如图所示，已知抛物线$\Gamma: y^2 = x$，点$A,B,C,D$是抛物线上的四个点，其中$A,D$在第一象限，$B,C$在第四象限，满足$AB \parallel CD$，线段$AC$与$BD$交于点$H$。记线段$AB$与$CD$的中点分别为$M,N$。

\noindent (1) 求抛物线$\Gamma$的焦点坐标；

\noindent (2) 求证：点$M,H,N$三点共线；

\noindent (3) 若$2|HM|=|HN|=2$，求四边形$ABCD$的面积。

\vspace{1em}
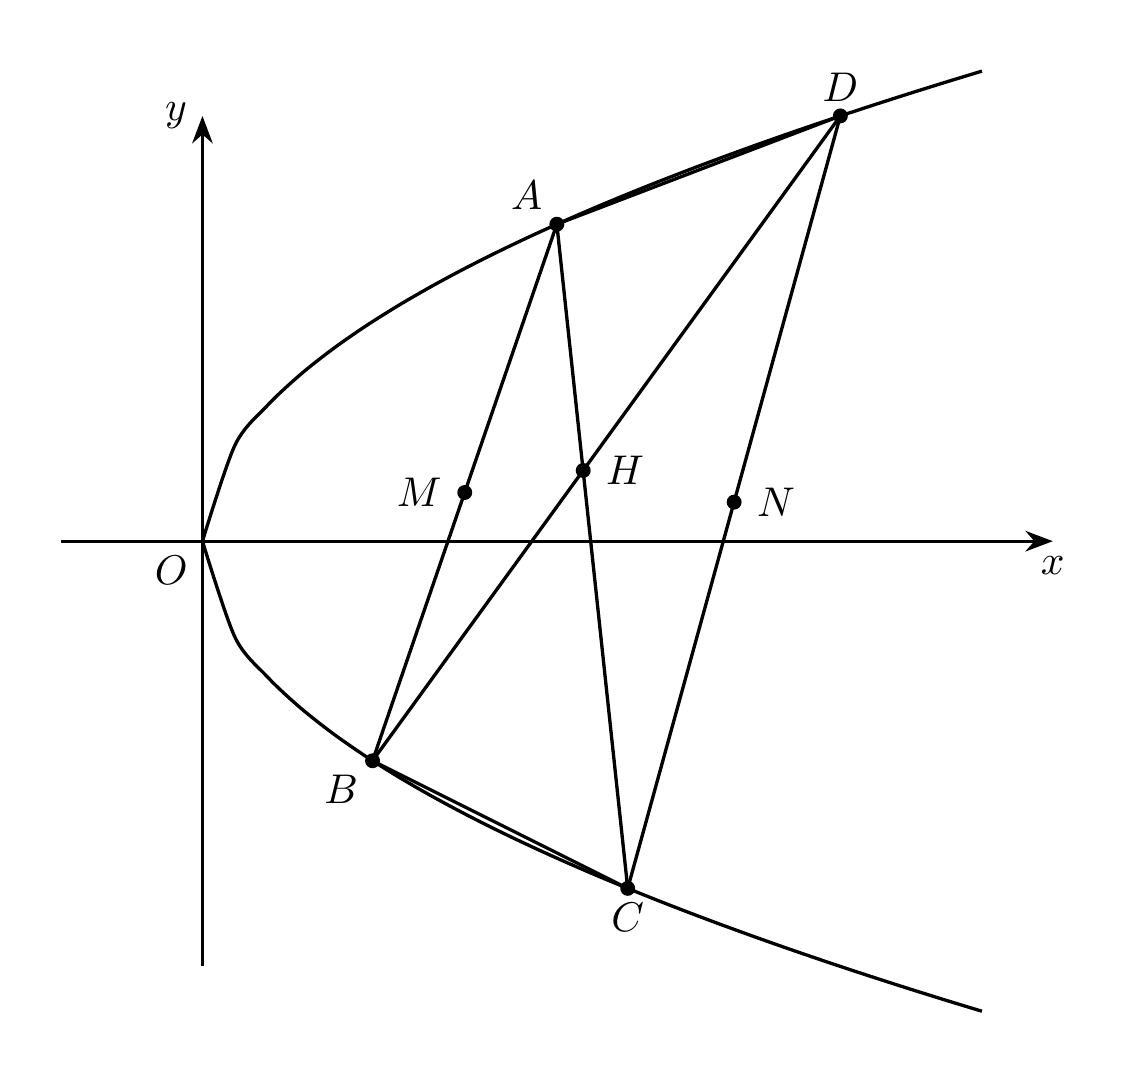
【解答】
\noindent \textbf{【答案】} \\
(1) $\boldsymbol{\left( \dfrac{1}{4}, 0 \right)}$ \\
(2) 证明见解析； \\
(3) $9$

\vspace{1em}
\noindent \textbf{【分析】} \\
(1) 由抛物线方程可直接得焦点坐标； \\
(2) 当直线$AB, CD$斜率不存在时，由对称性可证明结论；当直线$AB, CD$斜率存在时，设直线$MN$与线段$AC, BD$交点为$P, Q$，证明$P, Q$重合即$P, Q$为$H$时可证明结论； \\
(3) 由(2)结合$2|HM|=|HN|=2$，可得$S_{\triangle BCE} = \dfrac{3}{2}$，后由$\triangle AHB \sim \triangle CHD$，可得$S_{\triangle BCE}$与四边形$ABCD$面积组成部分的比例关系，即可得答案。

\vspace{1em}
\noindent \textbf{【详解】} \\
(1) 因抛物线方程为$y^2 = x$，则焦点坐标为$\boldsymbol{\left( \dfrac{1}{4}, 0 \right)}$；

\vspace{0.5em}
\noindent (2) 证明：设$A(x_1,y_1), B(x_2,y_2), C(x_3,y_3), D(x_4,y_4)$。

若$x_1 = x_2, x_3 = x_4$，则直线$AB, CD$斜率不存在，\\
由对称性，可知$M, N, H$均在$x$轴上，则$M, H, N$三点共线；

若$x_1 \neq x_2, x_3 \neq x_4$，则直线斜率存在，\\
直线$AB$方程为：$y = \dfrac{y_2 - y_1}{x_2 - x_1}(x - x_1) + y_1$，结合$y_1^2 = x_1, y_2^2 = x_2$，\\
则

\begin{align*}
y &= \dfrac{y_2 - y_1}{x_2 - x_1}(x - x_1) + y_1 \implies \dfrac{(y - y_1)(y_2^2 - y_1^2)}{y_2 - y_1} + y_1^2 = x \\
&\implies (y_1 + y_2)y - y_1y_2 = x,
\end{align*}

同理可得$CD$方程：$(y_3 + y_4)y - y_3y_4 = x$，$AC$方程：$(y_1 + y_3)y - y_1y_3 = x$，\\
$BD$方程：$(y_2 + y_4)y - y_2y_4 = x$。设$M(x_M,y_M), N(x_N,y_N)$，

因$AB \parallel CD$，则$y_1 + y_2 = y_3 + y_4 \implies \dfrac{y_1 + y_2}{2} = \dfrac{y_3 + y_4}{2} \implies y_M = y_N$。

则直线$MN$与$x$轴平行，设直线$MN$与线段$AC, BD$交点为$P(x_P,y_P), Q(x_Q,y_Q)$。

将$y = \dfrac{y_1 + y_2}{2}$代入直线$AC$方程，\\
则$x_P = (y_1 + y_3)\cdot \dfrac{y_1 + y_2}{2} - y_1y_3 = \dfrac{y_1^2 + y_2(y_1 + y_3) - y_1y_3}{2}$；

将$y = \dfrac{y_3 + y_4}{2}$代入直线$BD$方程，\\
则$x_Q = (y_2 + y_4)\cdot \dfrac{y_3 + y_4}{2} - y_2y_4 = \dfrac{y_4^2 + y_3(y_2 + y_4) - y_2y_4}{2}$。

注意到

\begin{align*}
x_P - x_Q &= \dfrac{y_1^2 + y_2(y_1 + y_3) - y_1y_3 - y_4^2 - y_3(y_2 + y_4) + y_2y_4}{2} \\
&= \dfrac{y_1^2 + y_1y_2 - y_1y_3 - (y_4^2 + y_3y_4 - y_2y_4)}{2} = \dfrac{y_1(y_1 + y_2 - y_3) - y_4(y_4 + y_3 - y_2)}{2} \\
&= \dfrac{y_1y_4 - y_4y_1}{2} = 0,
\end{align*}

又$y_P = y_Q = y_M = y_N$，则$P, Q$两点重合，\\
即$P, Q$为线段$AC$与$BD$交点$H$，且点$M,H,N$三点共线；

\vspace{0.5em}
\noindent (3) 由(2)，直线$MN$与$x$轴平行，\\
则$2|HM|=|HN|=2 \implies 2(x_H - x_M) = x_N - x_H = 2$。

又$x_M = \dfrac{x_1 + x_2}{2} = \dfrac{y_1^2 + y_2^2}{2}$，同理可得$x_N = \dfrac{y_3^2 + y_4^2}{2}$，

又由(2) $x_H = \dfrac{y_1^2 + y_2(y_1 + y_3) - y_1y_3}{2} = \dfrac{y_4^2 + y_3(y_2 + y_4) - y_2y_4}{2}$，

则$x_H - x_M = \dfrac{y_1^2 + y_2(y_1 + y_3) - y_1y_3}{2} - \dfrac{y_1^2 + y_2^2}{2} = 1 \implies y_2(y_1 + y_3) - y_1y_3 - y_2^2 = 2$，

$x_N - x_H = 2 = \dfrac{y_3^2 + y_4^2}{2} - \dfrac{y_4^2 + y_3(y_2 + y_4) - y_2y_4}{2} \implies y_3^2 - y_3(y_2 + y_4) + y_2y_4 = 4$

由$y_1 + y_2 = y_3 + y_4$，则$y_3^2 - y_3(y_2 + y_1 + y_2 - y_3) + y_2(y_1 + y_2 - y_3) = 4$，\\
即$2y_3^2 + y_2^2 - 3y_2y_3 - y_1y_3 + y_1y_2 = 4$。

则$2y_3^2 + y_2^2 - 3y_2y_3 - y_1y_3 + y_1y_2 - \left[ y_2(y_1 + y_3) - y_1y_3 - y_2^2 \right] = 2$\\
$\implies 2y_3^2 + 2y_2^2 - 4y_2y_3 = 2 \implies (y_3 - y_2)^2 = 1 \implies |y_3 - y_2| = 1$。

如图，过$B$作$MN$平行线，交$CD$为$E$，则四边形$MBEN$为平行四边形，\\
结合$2|HM|=|HN|=2$，则$|BE|=3$，$S_{\triangle BCE} = \dfrac{1}{2}|BE|\cdot|y_3 - y_2| = \dfrac{3}{2}$。

因$AB \parallel CD$，则$\triangle AHB \sim \triangle CHD$，结合$2|HM|=|HN|$，\\
则$\dfrac{|AB|}{|CD|} = \dfrac{|MH|}{|NH|} = \dfrac{|AH|}{|CH|} = \dfrac{|BH|}{|DH|} = \dfrac{1}{2}$，又$M$为$AB$中点，则$N$为$DE$中点。

则$S_{\triangle BCE} = S_{\triangle BNE} = \dfrac{1}{4}S_{\triangle BCD}$，$S_{\triangle BCD} = 2S_{\triangle ABD}$，

则四边形$ABCD$的面积$S = S_{\triangle BCD} + S_{\triangle ABD} = 6S_{\triangle BCE} = 6 \times \dfrac{3}{2} = 9$。

\vspace{1em}
\noindent \textbf{【点睛】} \\
关键点睛：对于所涉点较多的圆锥曲线综合问题，常不设直线，而改为设点，并用点的坐标结合曲线方程化简直线方程；对于不规则图形面积，常分割为多个三角形求面积。
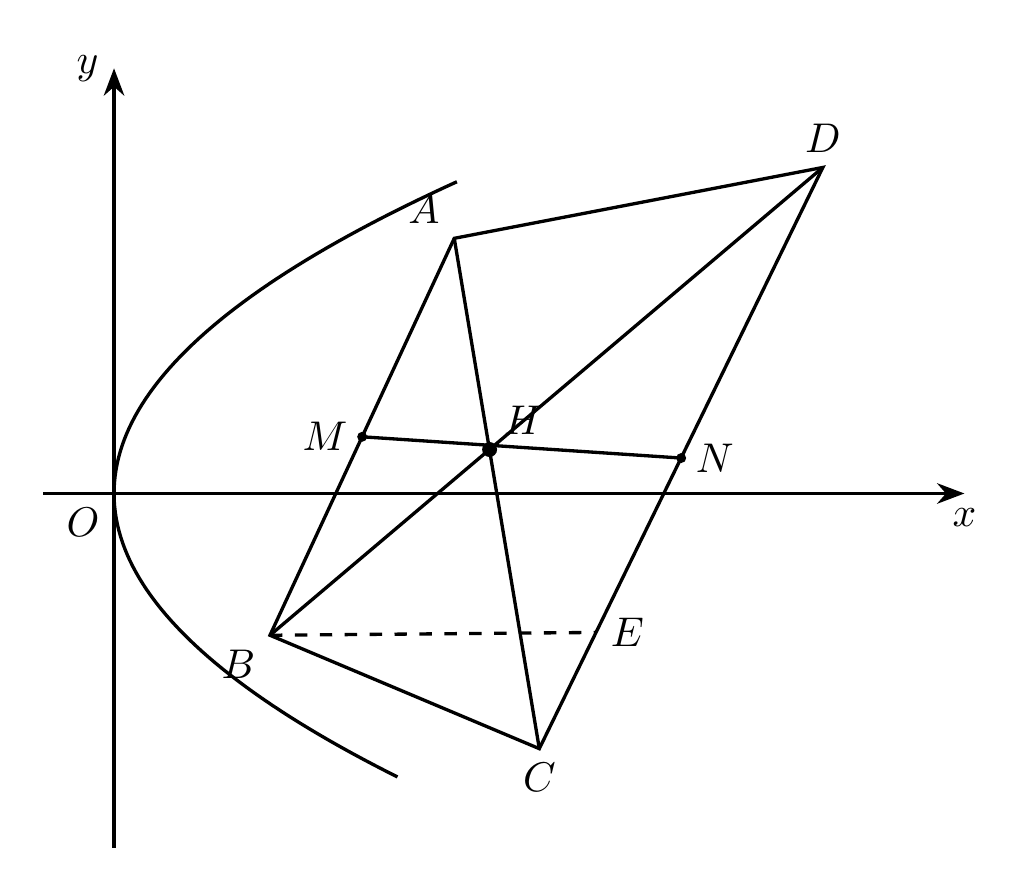